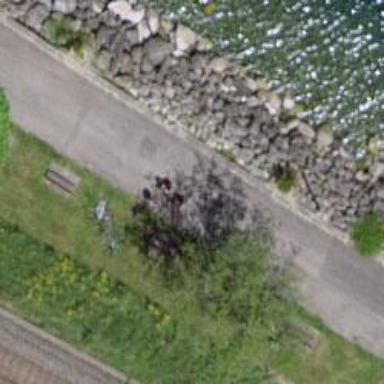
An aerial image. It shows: Brown bench.